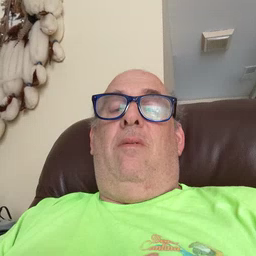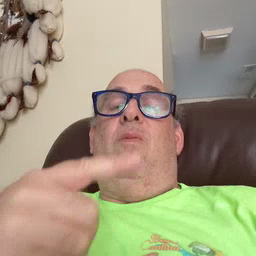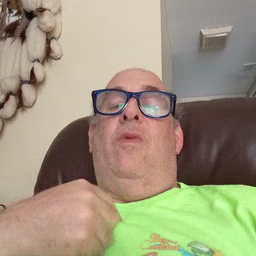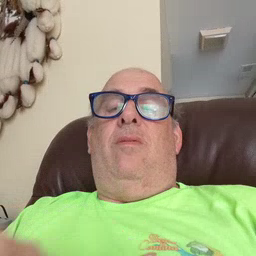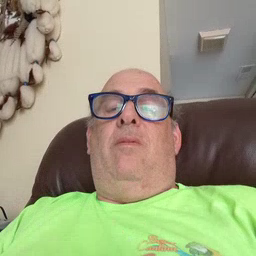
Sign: red